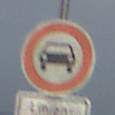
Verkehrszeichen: VerbotKraftwagen
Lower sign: BesondereFahrzeugeUndTransportgueter2
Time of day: MorningAfternoon
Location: Outdoor (Suburban)
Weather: PartlyCloudy
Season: NotSpecified
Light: Natural